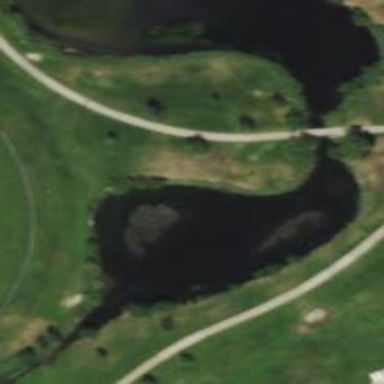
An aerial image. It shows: Disc golf hole as part of disc golf sport activity.